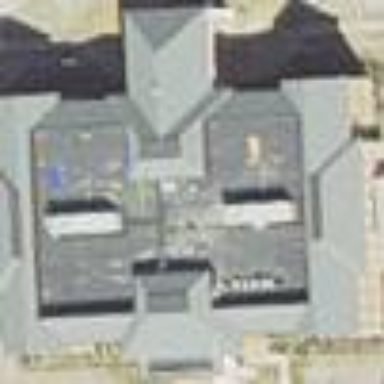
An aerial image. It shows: Building.